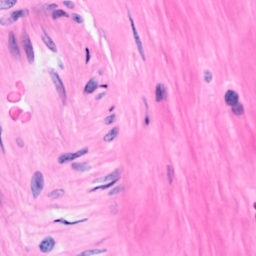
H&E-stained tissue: Breast